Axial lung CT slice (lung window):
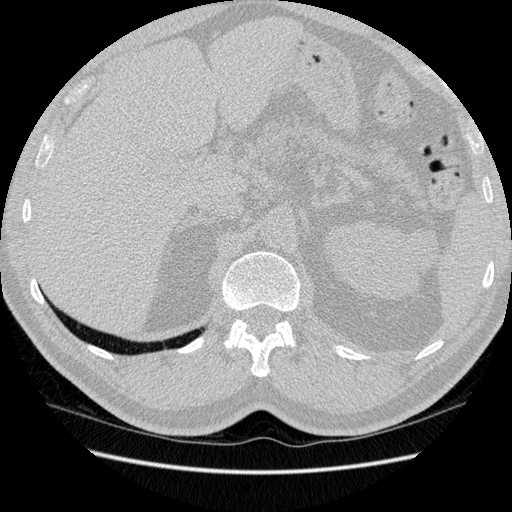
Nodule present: no